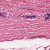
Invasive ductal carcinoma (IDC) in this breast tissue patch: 0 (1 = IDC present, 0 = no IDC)